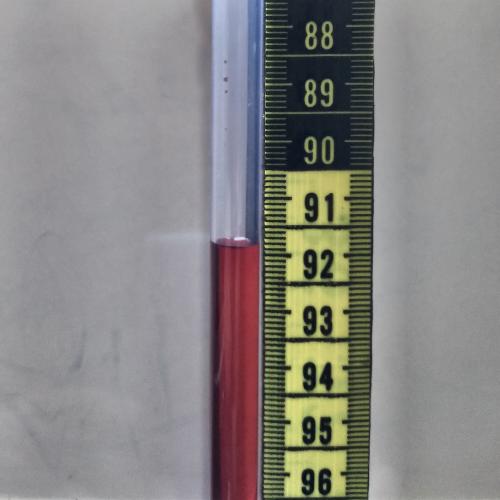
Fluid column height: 91.9 cm